【题型】选择题　【知识点】函数　【难度】easy
当$a\neq0$时，函数$y=ax+b$和$y=b^{ax}$的图象只可能是（  ）

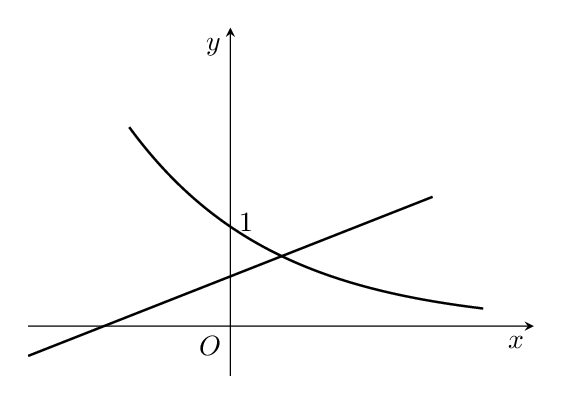
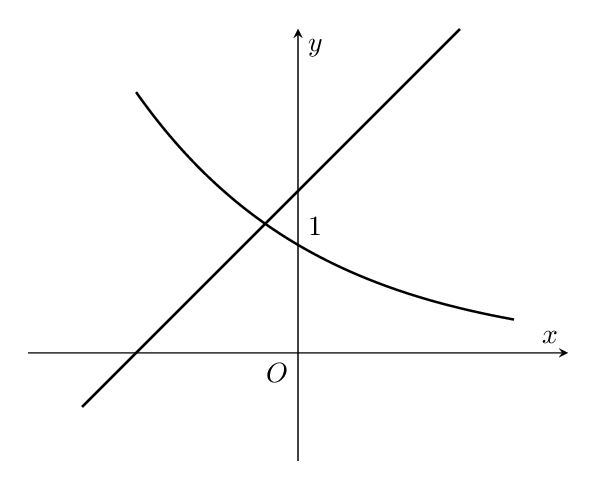
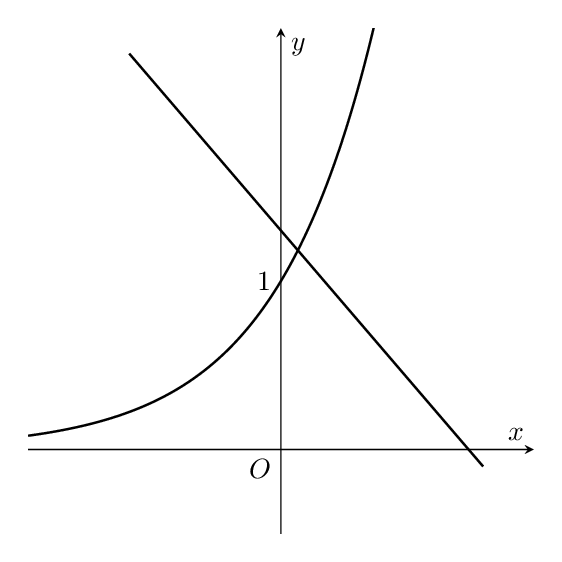
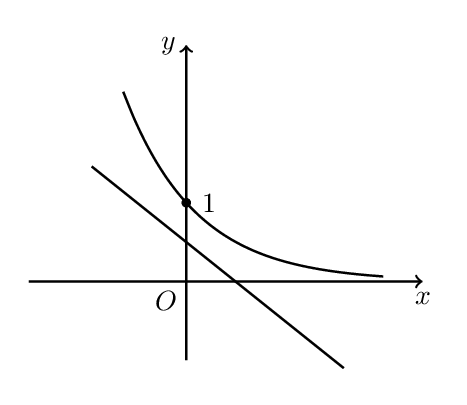
【解答】
【答案】A

\vspace{0.3cm}
【分析】根据各选项中的图象，由一次函数的图象确定$a,b$的取值情况，再由指数型函数图象判断特征判断即可。

\vspace{0.3cm}
【详解】对于A，由一次函数的图象知，$a > 0$，$0 < b < 1$，此时函数$y = b^{ax}$为减函数，A正确；

对于B，由一次函数的图象知，$a > 0$，$b > 1$，此时函数$y = b^{ax}$为增函数，B错误；

对于C，由一次函数的图象知，$a < 0$，$b > 1$，此时函数$y = b^{ax}$为减函数，C错误；

对于D，由一次函数的图象知，$a < 0$，$0 < b < 1$，此时函数$y = b^{ax}$为增函数，D错误。

\vspace{0.3cm}
故选：A